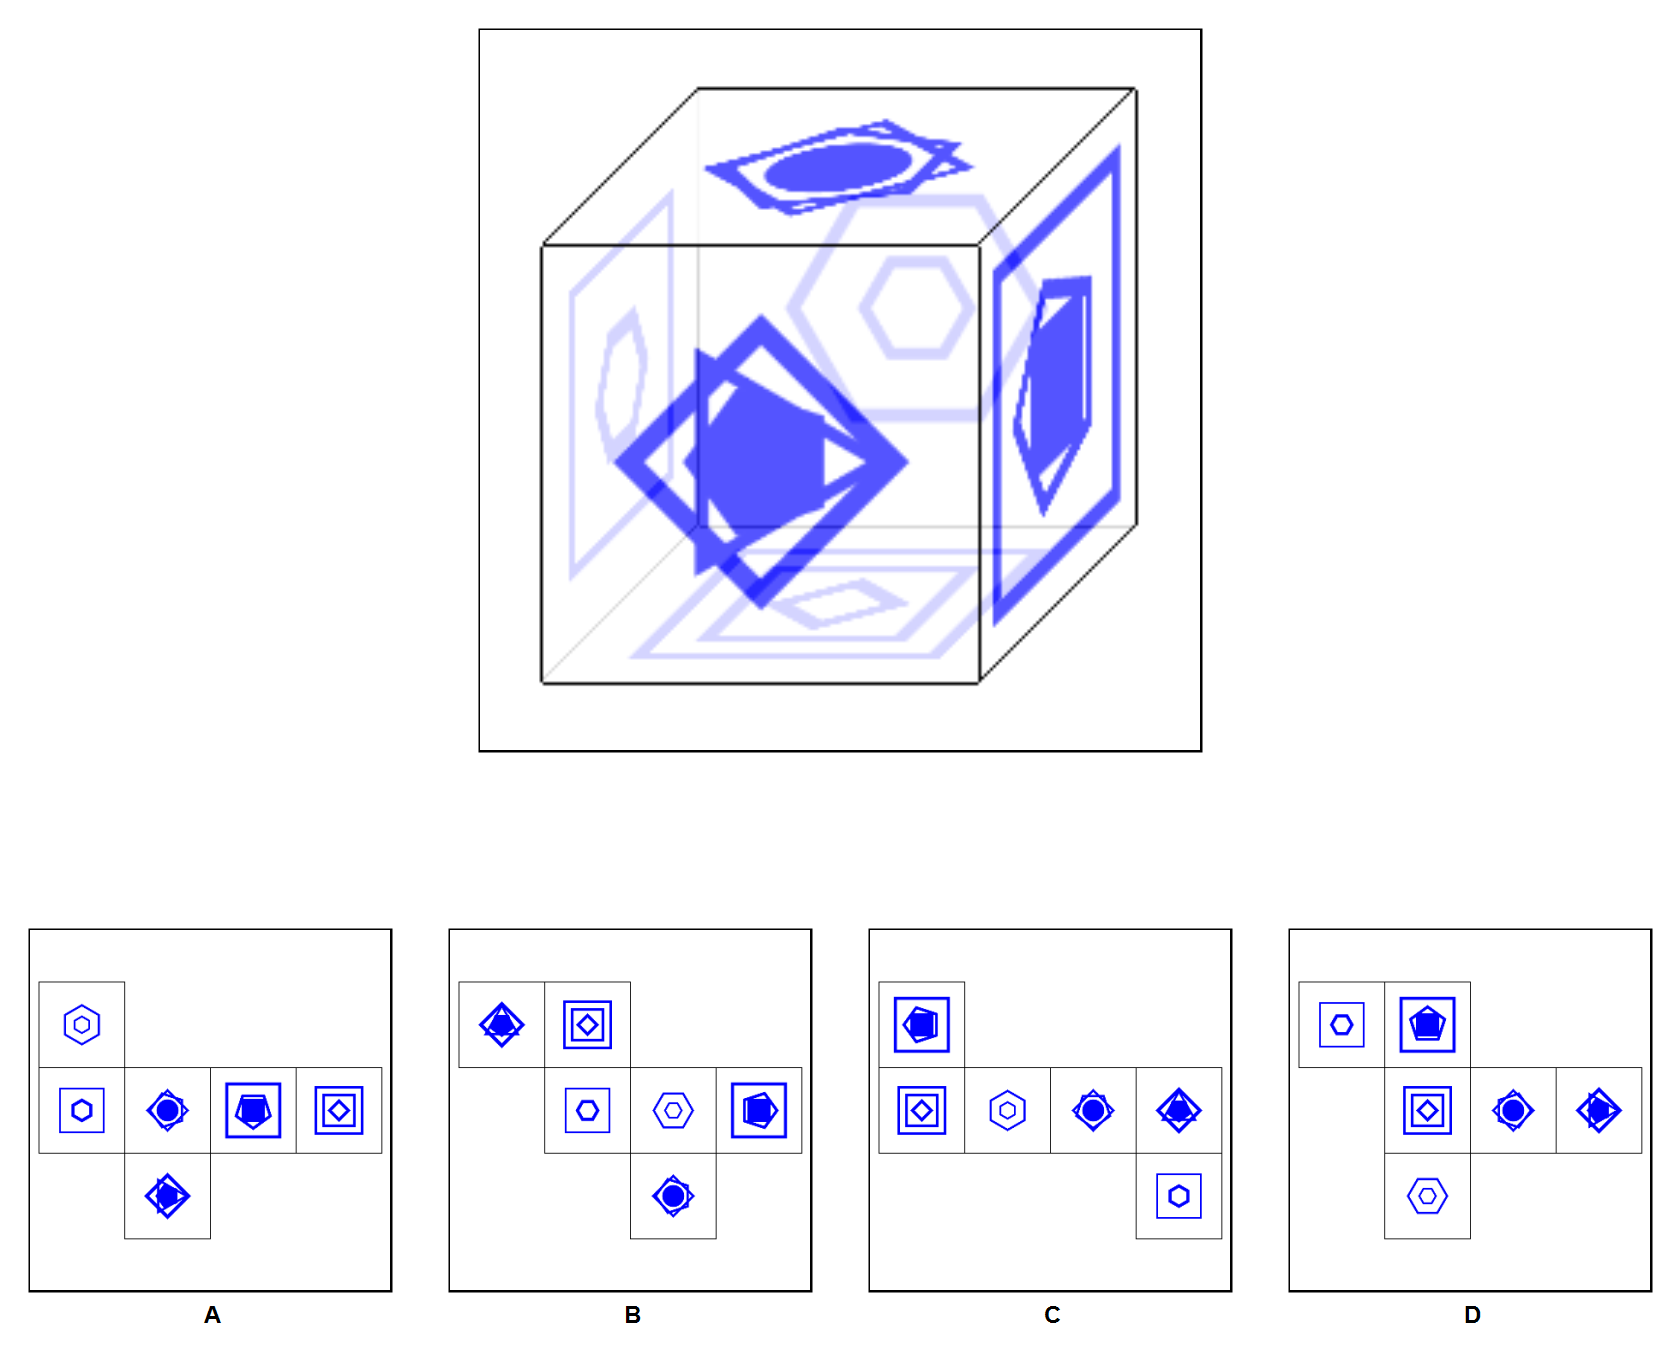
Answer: D